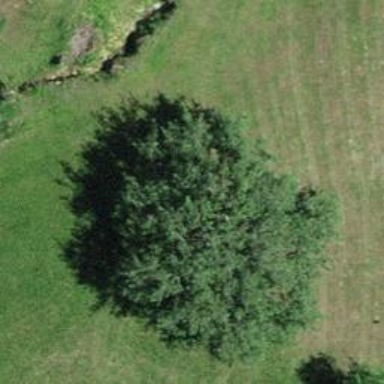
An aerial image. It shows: Beautiful tree in nature.